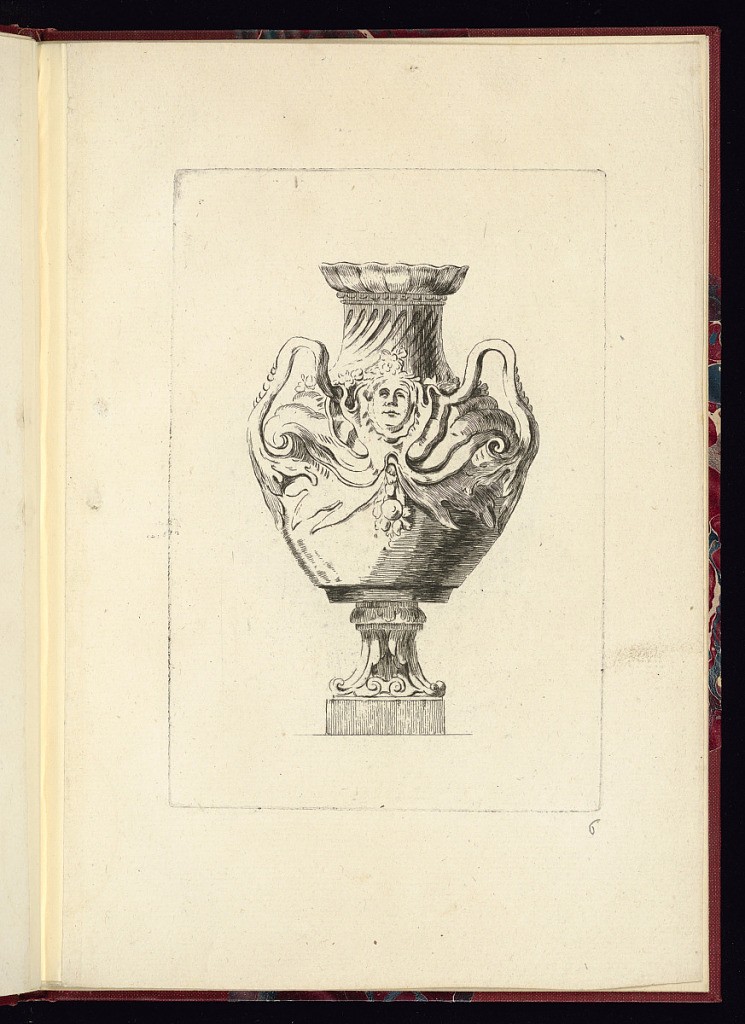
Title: Ornamental Vase Design
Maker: Charles Leviez, French, 1708–1778
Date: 1756-1773
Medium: Etching on laid paper
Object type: Print
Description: Vase with two handles. The vase has a scalloped rim and a neck with spiraling fluting. At the shoulder of the vase is a mascaron. The vase has a tall, tapered foot and is elevated on a small plinth. The print is not signed or numbered.